Interaction volume radius: 5 \u00c5
Interaction volume height: 15 \u00c5
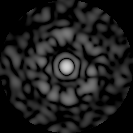
Disorder parameter: 0.8477